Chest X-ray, PA view. Patient: 33 years old, sex M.
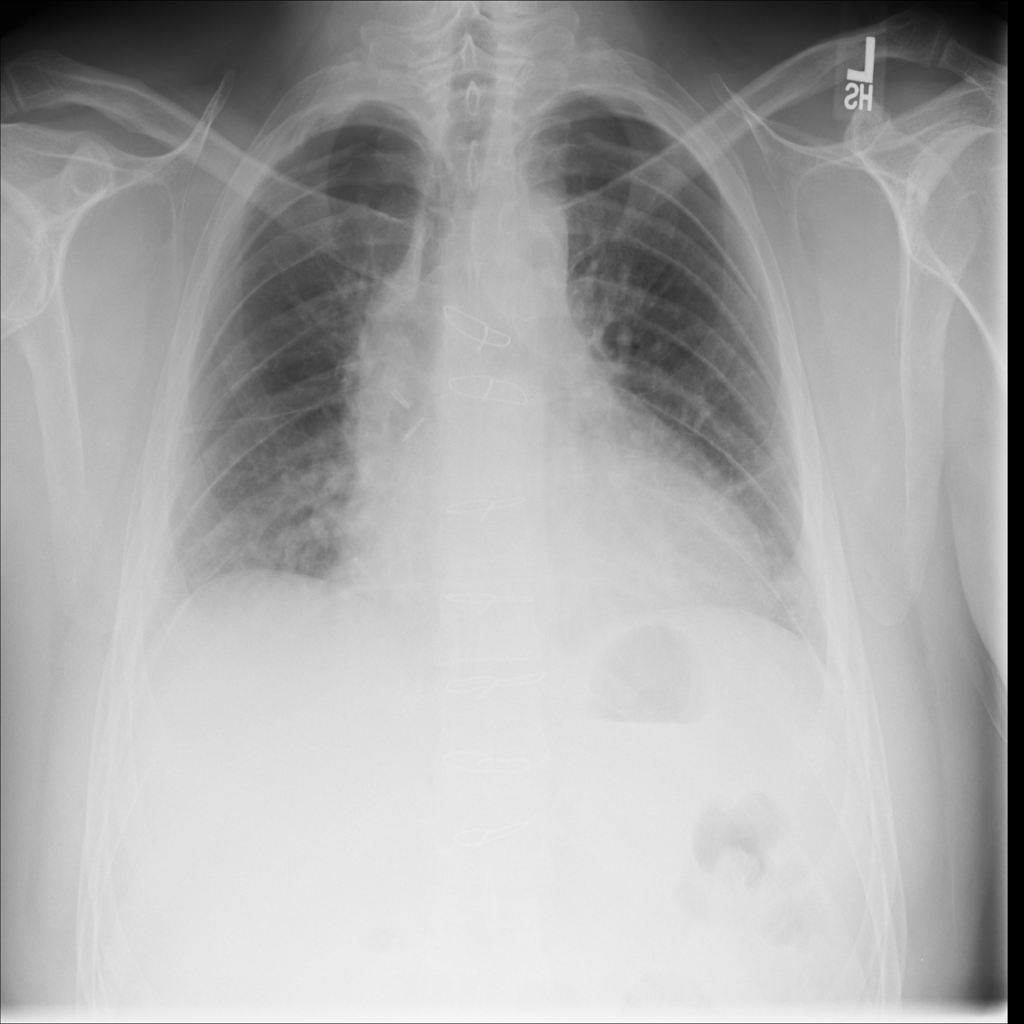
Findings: Infiltration, Pneumothorax